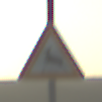
Verkehrszeichen: WildwechselRechts
Umgebung: Outdoor, Nature
Tageszeit: SunriseSunset
Wetter: PartlyCloudy
Licht: Natural
Jahreszeit: NotSpecified
Kontrast: HighContrast